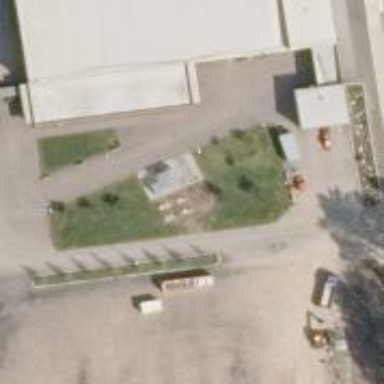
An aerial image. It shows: Fitness station in leisure land area.